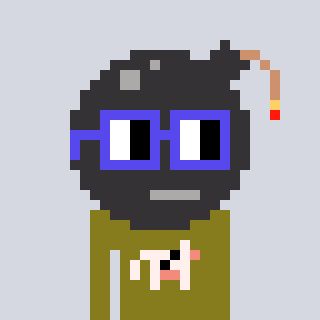
a pixel art character with square blue glasses, a bomb-shaped head and a gunk-colored body on a cool background